На двух гладких горизонтальных и параллельных рельсах, расстояние между которыми $l=2~м$, находится тонкая проводящая перемычка массой $m=0.01~кг$. Рельсы через ключ $K$ и резистор сопротивлением $R=14~кОм$ подключены к конденсатору, заряженному до некоторого напряжения $U_{0}$. Рельсы расположены в однородном магнитном поле с индукцией $B=1~Тл$, перпендикулярном их плоскости (см. рисунок).  На рисунке ниже приведена экспериментально снятая зависимость скорости $v$ перемычки от времени $t$ после замыкания ключа $K$.
Пренебрегая омическим сопротивлением проводов, рельс и перемычки, по заданному графику $v(t)$ определите:
начальное напряжение $U_{0}$ на конденсаторе;
емкость конденсатора;
установившуюся скорость перемычки.
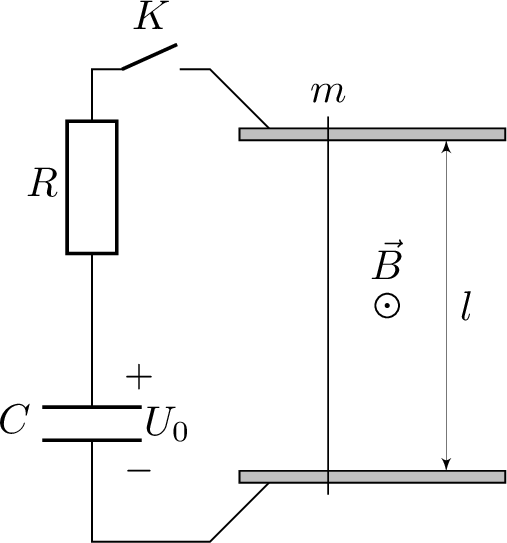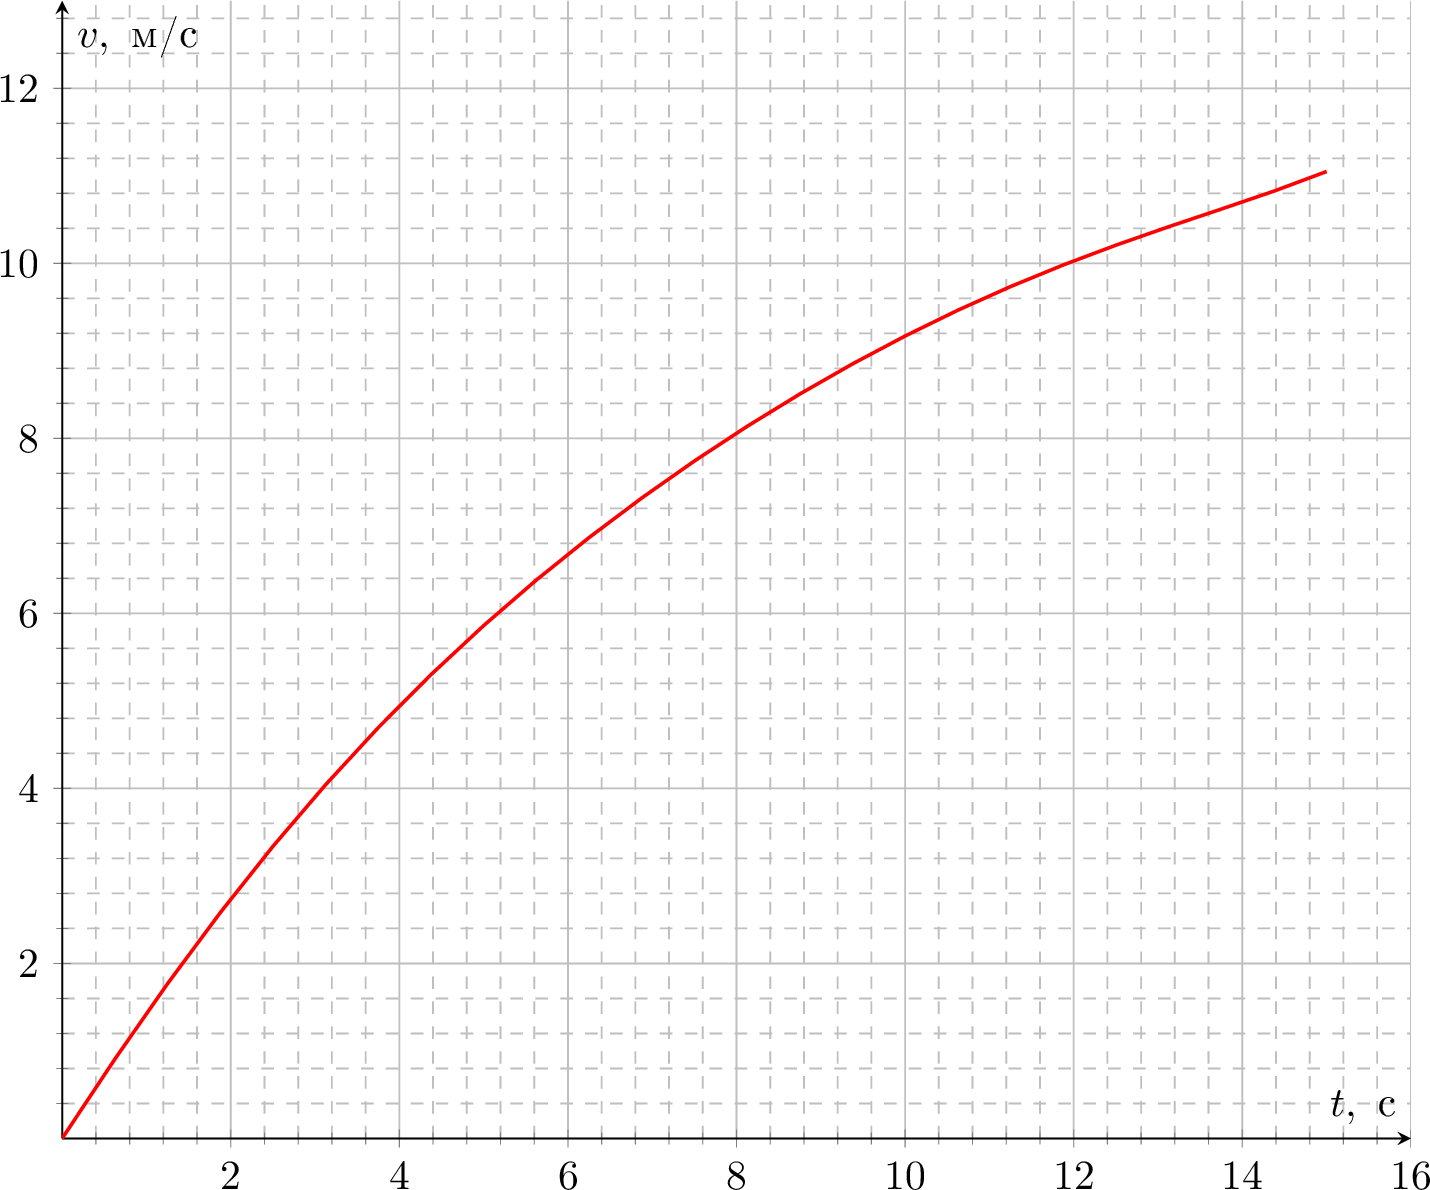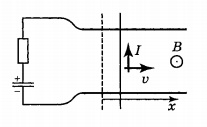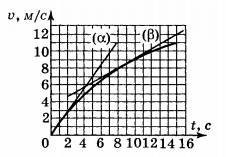
Пренебрегая омическим сопротивлением проводов, рельс и перемычки, по заданному графику $v(t)$ определите:

начальное напряжение $U_{0}$ на конденсаторе;
Решение: Рассмотрим произвольный момент времени после замыкания ключа $K$. Пусть в этот момент через перемычку течет ток $I$, а скорость перемычки равна $v$ (см. рисунок).  Уравнение движения перемычки: $$ m \frac{d v}{d t}=I l B. \quad (1) $$ Перепишем это уравнение в виде $$ m d v=l B I d t=-l B d q=-l B C d U, \quad (2) $$ где $q$ — заряд, а $U$ — напряжение на конденсаторе. Проинтегрируем соотношение $(2)$: $$ \int \limits_{0}^{v} d v=-\int \limits_{U_{0}}^{U} \frac{l B C}{m} d U, \text { т.e. } v=\frac{l B C}{m}\left(U_{0}-U\right). \quad (3) $$ Здесь $U_{0}$ — начальное напряжение на конденсаторе. Запишем закон Ома для замкнутой цепи: $l B v=U-I R$. Выразим из этого уравнения силу тока $I$ и подставим в уравнение $(1)$. Уравнение $(1)$ будет иметь вид: $$ \frac{d v}{d t}+\frac{(l B)^{2}}{m R} v=\frac{l B U}{m R}. $$ После подстановки выражения $U$ из $(2)$ окончательно получим уравнение движения перемычки: $$ \frac{d v}{d t}+\left[\frac{(l B)^{2}}{m R}+\frac{1}{R C}\right] v=\frac{l B U_{0}}{m R}. \quad (4) $$ Для определения $U_{0}$ по заданному на рисунке ниже графику $v(t)$ найдем при $t=0$ ускорение $a_{0}$ перемычки $(a_{0}$ равно угловому коэффициенту касательной к $v(t)$, $a_{0} \simeq (0.43 \pm 0.14)~м/с^{2})$.  Используя уравнение $(4)$, вычислим $U_{0}$: $$ U_{0}=\frac{a_{0} m R}{l B}=(100 \pm 10)~В. $$
Ответ: $$ U_{0}=\frac{a_{0} m R}{l B}=(100 \pm 10)~В. $$

емкость конденсатора;
Решение: Для нахождения емкости $C$ выберем еще одну точку $(t \neq 0)$ и найдем скорость $v_{1}$ и ускорение $a_{1}$ перемычки для этого момента времени. Из уравнения $(4)$ вычислим емкость конденсатора $C$ : $$ C=\left[\frac{R}{v_{1}}\left(\frac{l B U_{0}}{m R}-a_{1}\right)-\frac{(l B)^{2}}{m}\right]^{-1}=(1 \pm 0.1) \cdot 10^{-3}~Ф. $$
Ответ: $$ C=\left[\frac{R}{v_{1}}\left(\frac{l B U_{0}}{m R}-a_{1}\right)-\frac{(l B)^{2}}{m}\right]^{-1}=(1 \pm 0.1) \cdot 10^{-3}~Ф. $$

установившуюся скорость перемычки.
Решение: Установившаяся скорость перемычки равна $$ v_{уст}=\frac{l B U_{0}}{m}\left[\frac{(l B)^{2}}{m}+\frac{1}{C}\right]^{-1}=(14.3 \pm 1.5)~м/с. $$ Погрешности полученных результатов обусловлены в основном неточностью определения тангенса угла наклона прямых $\alpha$ и $\beta$.
Ответ: $$ v_{уст}=\frac{l B U_{0}}{m}\left[\frac{(l B)^{2}}{m}+\frac{1}{C}\right]^{-1}=(14.3 \pm 1.5)~м/с. $$
Темы:
T, Электричество, RC-цепи, Всероссийские, Движение в магнитном поле, Электромагнитная индукция, Магнитное поле, Рельсотрон